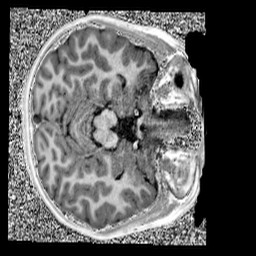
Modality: UNIT1
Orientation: axial
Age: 10
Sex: male
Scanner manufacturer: siemens
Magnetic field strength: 3 T
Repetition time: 4 s
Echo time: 0.00299 s